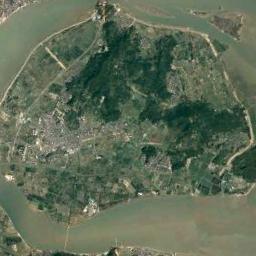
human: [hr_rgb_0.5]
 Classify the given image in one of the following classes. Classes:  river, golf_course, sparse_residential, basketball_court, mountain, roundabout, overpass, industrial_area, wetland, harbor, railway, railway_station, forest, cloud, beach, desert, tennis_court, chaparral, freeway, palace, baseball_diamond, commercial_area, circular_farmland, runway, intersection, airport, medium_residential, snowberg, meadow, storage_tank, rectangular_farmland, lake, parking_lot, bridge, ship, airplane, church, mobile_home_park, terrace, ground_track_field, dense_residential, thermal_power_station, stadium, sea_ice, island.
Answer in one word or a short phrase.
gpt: island